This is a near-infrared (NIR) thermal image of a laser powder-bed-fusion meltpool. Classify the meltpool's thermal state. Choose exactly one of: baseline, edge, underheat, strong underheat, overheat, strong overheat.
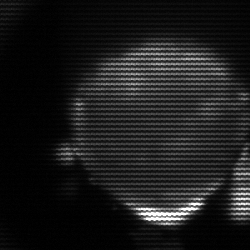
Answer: edge